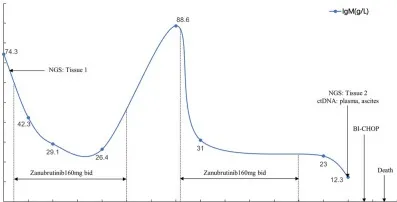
Treatment after disease recurrence and the time and type of obtained specimens over the disease course (A).
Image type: chart (chart)